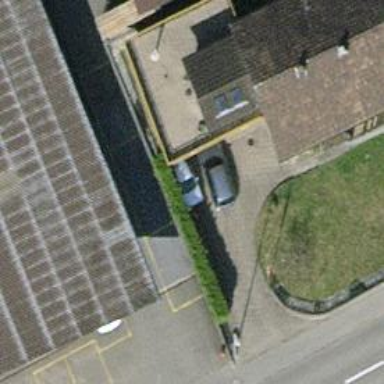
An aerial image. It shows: Hedge acting as barrier.